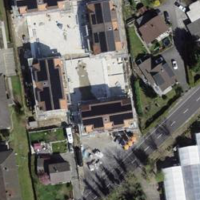
EUNIS habitat code: 54
Species observed at this site:
Epilobium hirsutum